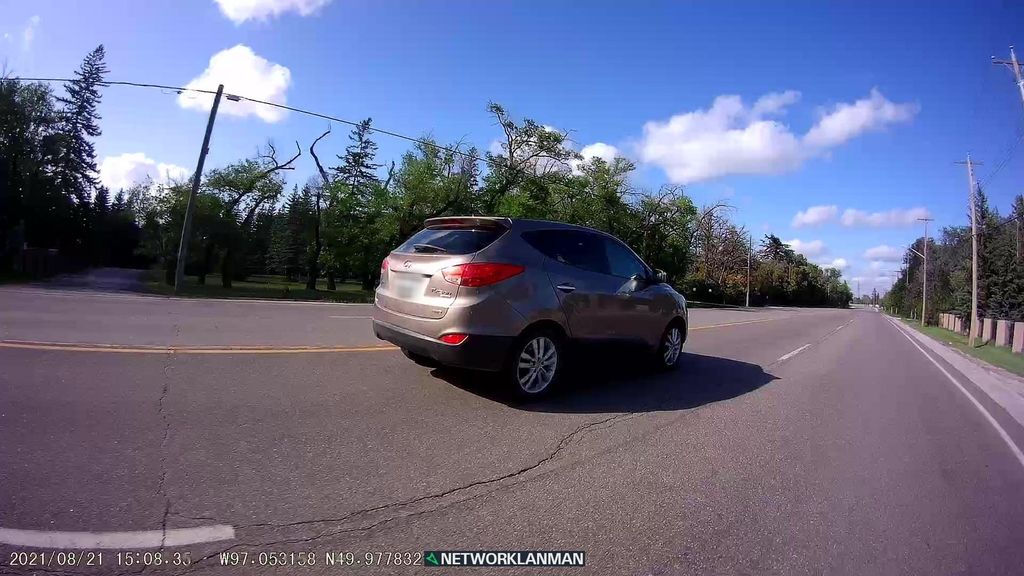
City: winnipeg